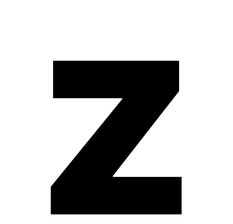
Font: Inter_ExtraBold